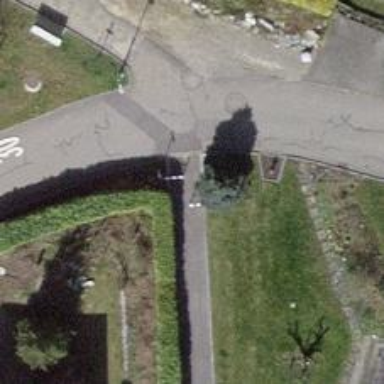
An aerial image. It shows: Bollard barrier.